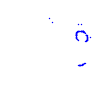
Particle: kaon